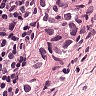
Metastatic tissue present: yes